Field crop: tomato
Growth stage: 2
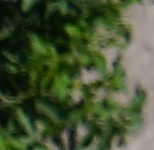
Species: tomato